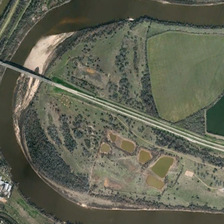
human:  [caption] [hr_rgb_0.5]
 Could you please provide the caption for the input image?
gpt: many green plants are in two sides of a curved river .

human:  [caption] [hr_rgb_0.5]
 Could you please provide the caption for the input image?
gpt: many green plants are in two sides of a curved river .

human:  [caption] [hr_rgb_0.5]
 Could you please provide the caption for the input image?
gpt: many green plants are in two sides of a curved river .

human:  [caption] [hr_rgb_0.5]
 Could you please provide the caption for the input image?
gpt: many green plants are in two sides of a curved river .

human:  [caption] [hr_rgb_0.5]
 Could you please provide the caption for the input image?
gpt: many green plants are in two sides of a curved river .